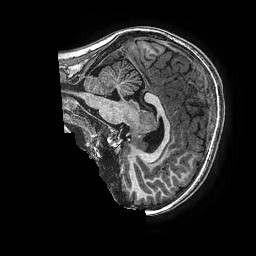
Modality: T1w
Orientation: sagittal
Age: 10
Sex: female
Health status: ill
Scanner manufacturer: ge
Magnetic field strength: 3 T
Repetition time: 0.00766 s
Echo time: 0.003476 s